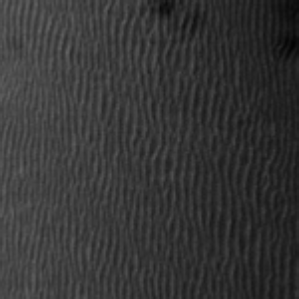
Label: frost